Field crop: maize
Growth stage: 2
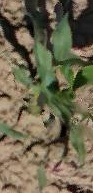
Species: maize